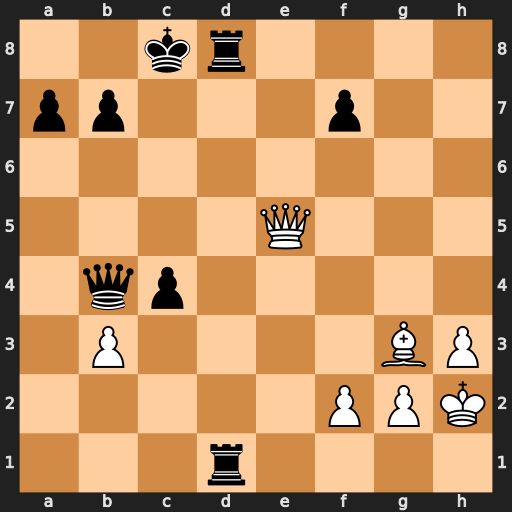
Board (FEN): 2kr4/pp3p2/8/4Q3/1qp5/1P4BP/5PPK/3r4
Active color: w
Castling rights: -
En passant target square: -
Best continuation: Qc7#